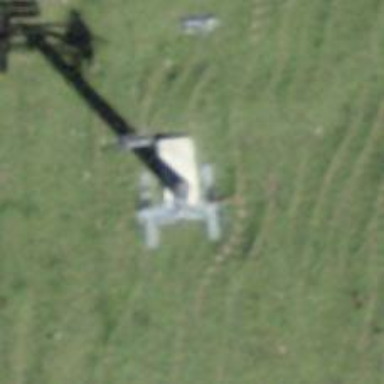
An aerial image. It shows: Pylon used for aerialway.